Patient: sex F, age 69
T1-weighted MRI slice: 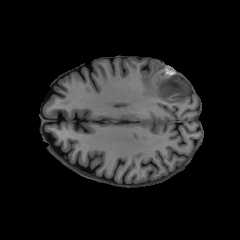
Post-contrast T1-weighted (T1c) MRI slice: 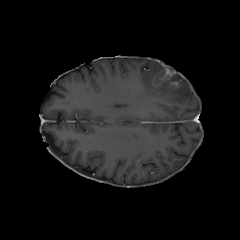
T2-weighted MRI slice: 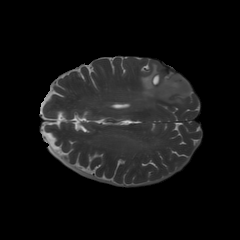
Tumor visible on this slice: yes
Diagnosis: Glioblastoma, IDH-wildtype
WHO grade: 4